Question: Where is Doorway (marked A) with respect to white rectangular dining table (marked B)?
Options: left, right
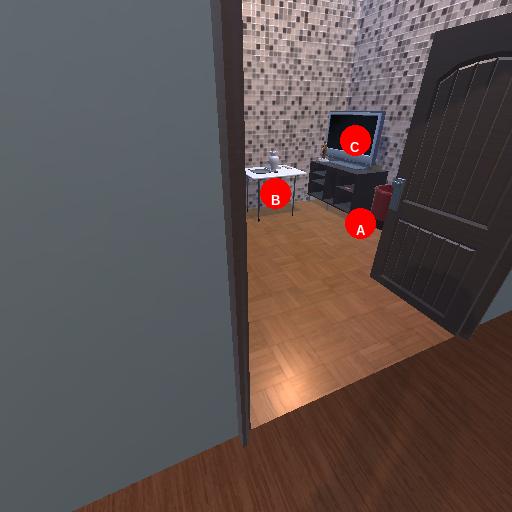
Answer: left